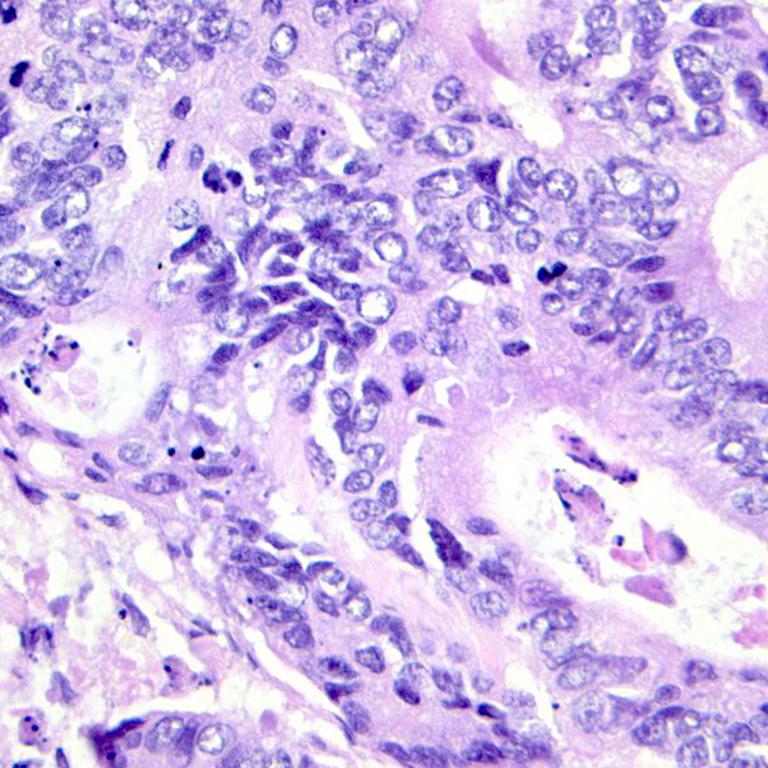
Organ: colon
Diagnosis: adenocarcinomas